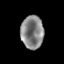
Tissue: prostate
Cell type: T cells
Senescence score: 0.2571
Nuclear area (px): 735
Mean DAPI intensity: 134.048